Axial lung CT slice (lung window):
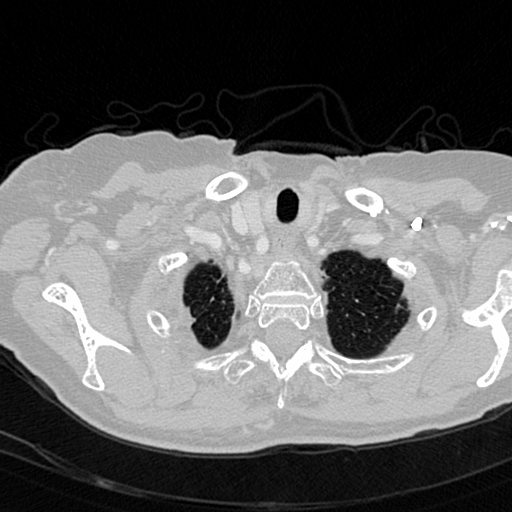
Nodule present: no